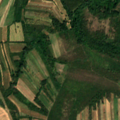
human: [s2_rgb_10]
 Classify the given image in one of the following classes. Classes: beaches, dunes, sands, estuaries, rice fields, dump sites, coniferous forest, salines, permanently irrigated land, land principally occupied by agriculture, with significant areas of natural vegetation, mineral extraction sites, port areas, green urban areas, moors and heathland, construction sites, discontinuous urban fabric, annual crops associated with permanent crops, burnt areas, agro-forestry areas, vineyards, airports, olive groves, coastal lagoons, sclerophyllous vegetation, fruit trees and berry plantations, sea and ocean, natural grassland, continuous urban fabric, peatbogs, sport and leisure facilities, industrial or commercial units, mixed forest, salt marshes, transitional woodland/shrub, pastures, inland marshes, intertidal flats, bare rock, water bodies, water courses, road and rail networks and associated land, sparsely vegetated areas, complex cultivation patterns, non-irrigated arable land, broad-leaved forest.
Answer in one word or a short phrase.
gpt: non-irrigated arable land, land principally occupied by agriculture, with significant areas of natural vegetation, broad-leaved forest, transitional woodland/shrub